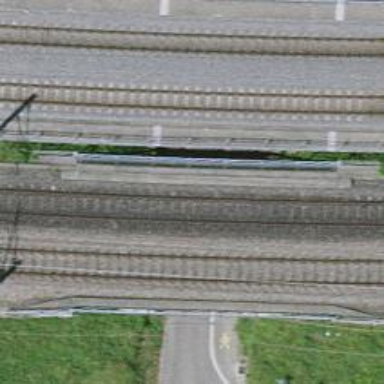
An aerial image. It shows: Railway bridge with electrified tracks and single contact line.